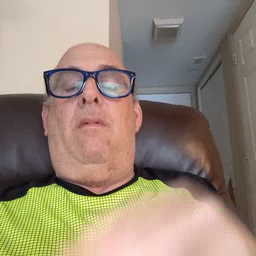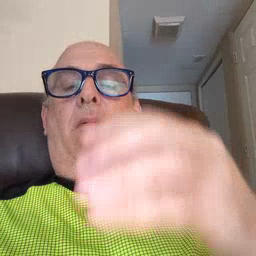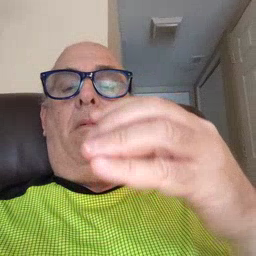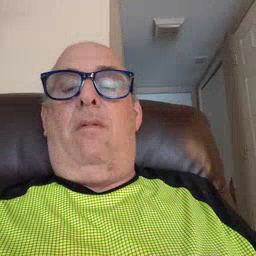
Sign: car